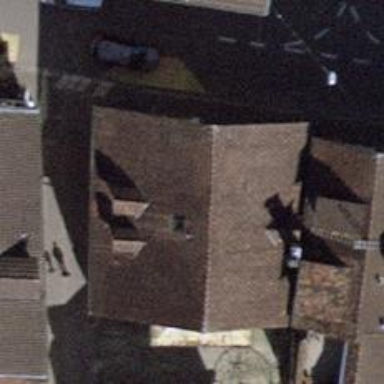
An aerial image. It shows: Pub.